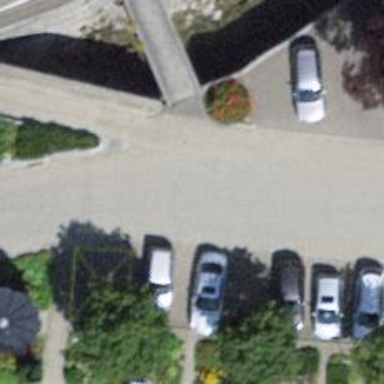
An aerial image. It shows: Residential road with asphalt surface.